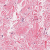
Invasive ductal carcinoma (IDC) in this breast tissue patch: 0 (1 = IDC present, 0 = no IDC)